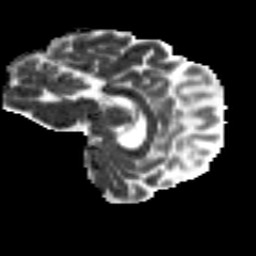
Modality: MD
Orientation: sagittal
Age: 29
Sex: female
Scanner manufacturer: siemens
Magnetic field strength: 3 T
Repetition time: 8.8 s
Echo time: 0.085 s